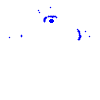
Particle: kaon